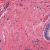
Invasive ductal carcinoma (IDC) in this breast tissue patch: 0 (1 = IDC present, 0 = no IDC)